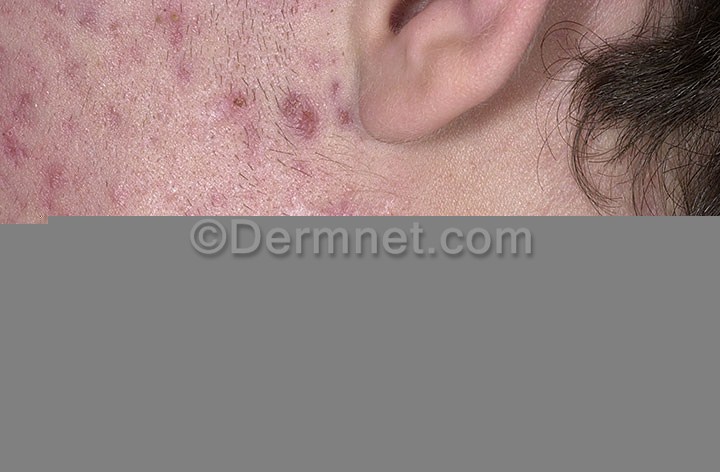
Disease: Acne and Rosacea Photos